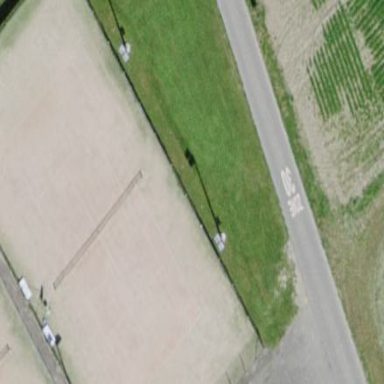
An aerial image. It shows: Clay tennis court in leisure land pitch.